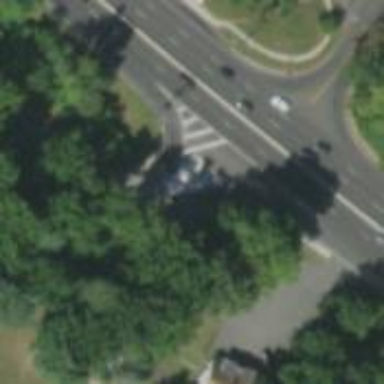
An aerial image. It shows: Trunk link highway.